Question: I am sure I would be able to find the answer if I knew the right terminology for some of these things, but basically the problem is:
Every time I have run a something in Eclipse (Java) before, there has been a square red button (hovertext "Terminate") in the "Console" tab of the bottom-right (wide) window (in "Java" perspective) that I could use to terminate a program.
I recently added a new project (to isolate and figure out some code I was having trouble with in the main project...but that's a different story), and now:
(a) it seems to be running more than just what I want it to run, and
(b) the red button is sometimes not available, but clearly something is running because when I hover over the "Run", button, it says "Run [program name here] (already running)" instead of "Run [program name here]".
Can anyone tell me why this would happen?
Can anyone tell me how to terminate a program when you don't have a terminate button?
(...and I won't ask here how to get Eclipse to stop running things I don't want it to run, since I haven't scoured the internet for the answer to that one for long enough to justify a StackOverflow question, but it's probably coming...)

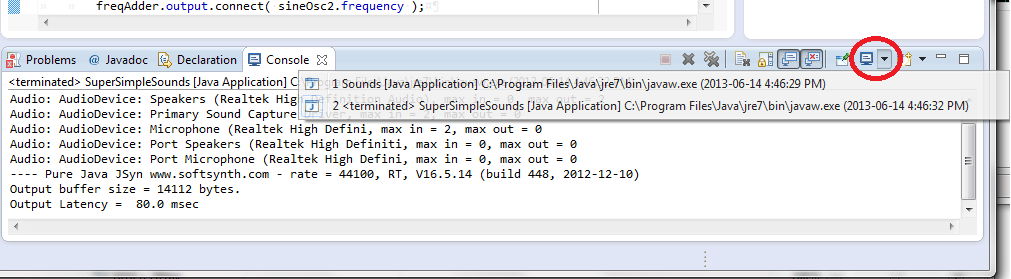
Answer: Sometimes the running console can be hidden behind a terminated console. Look for the grey double-x on the console display to remove inactive consoles, and see if your red box shows up again.